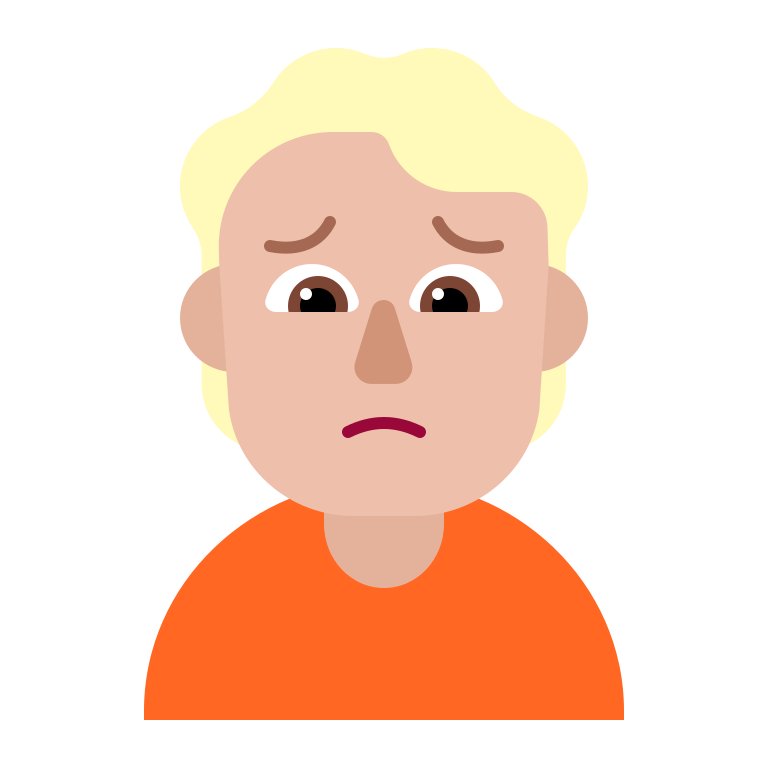
person frowning flat  light